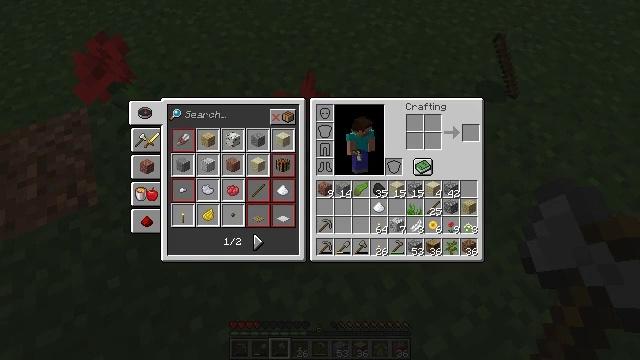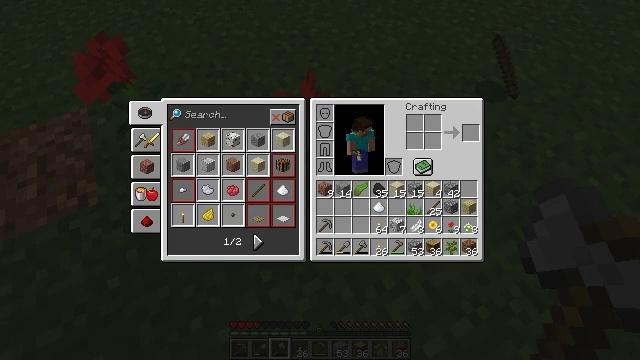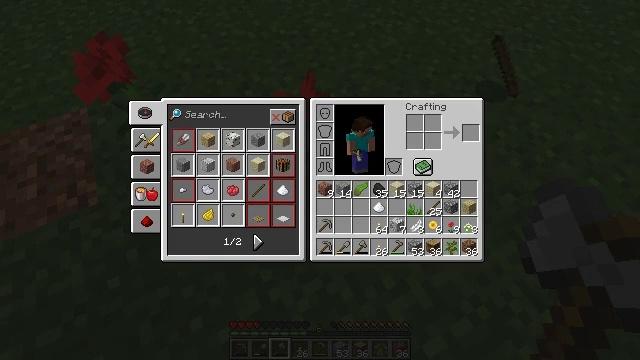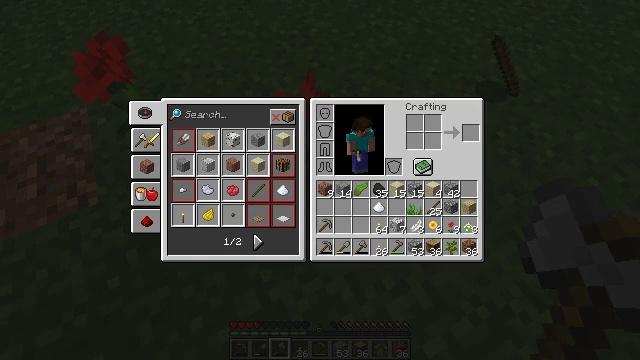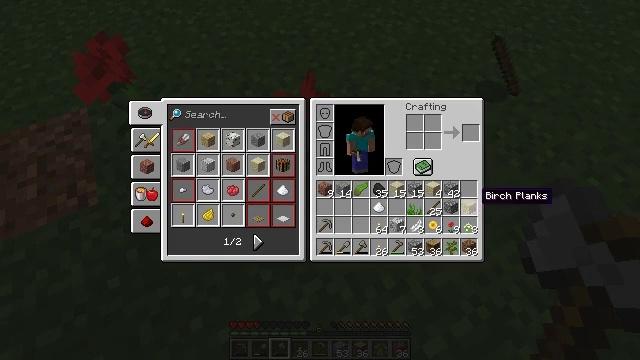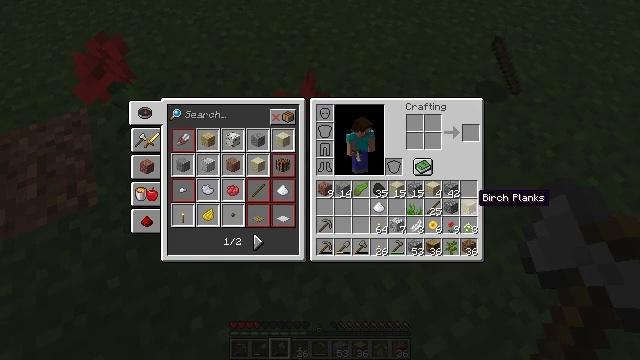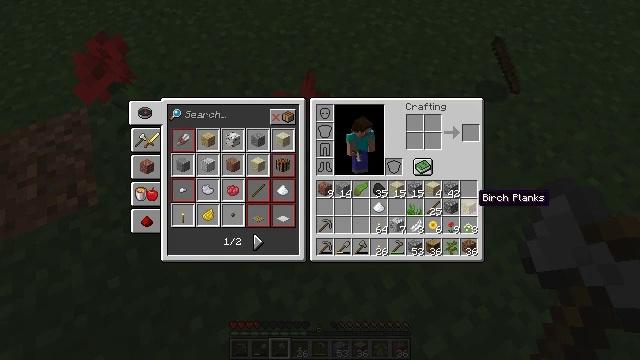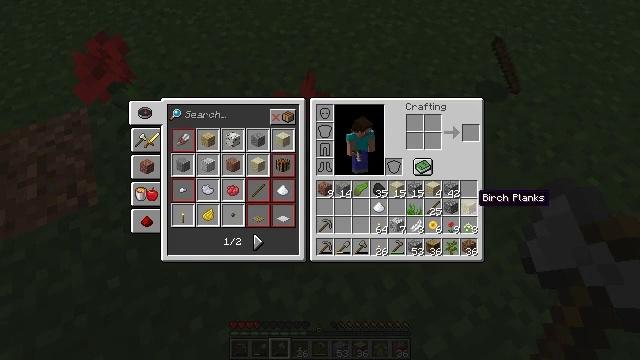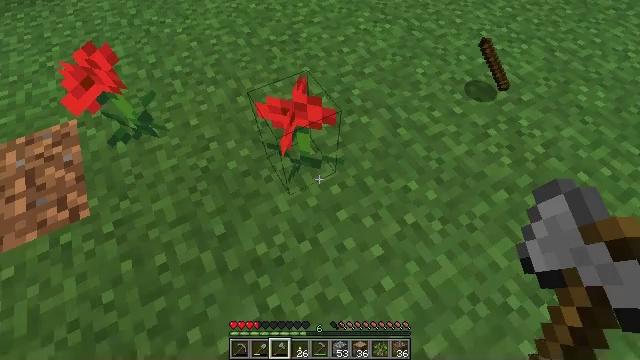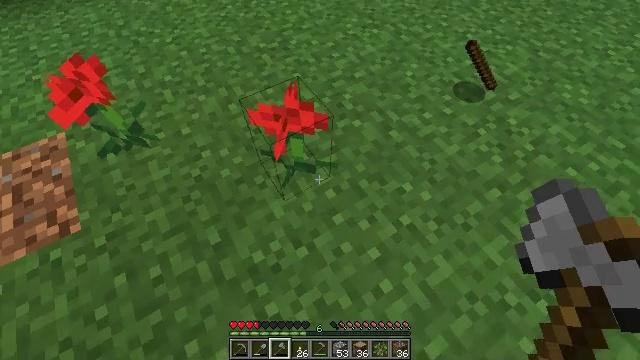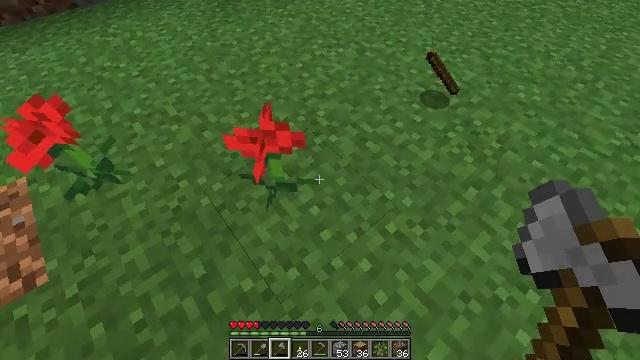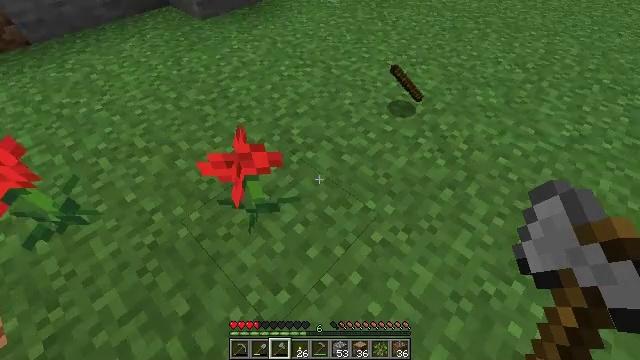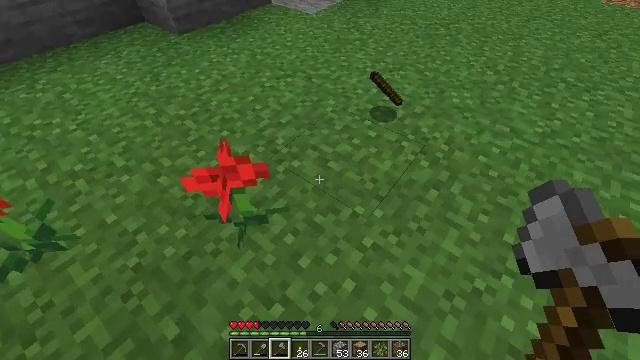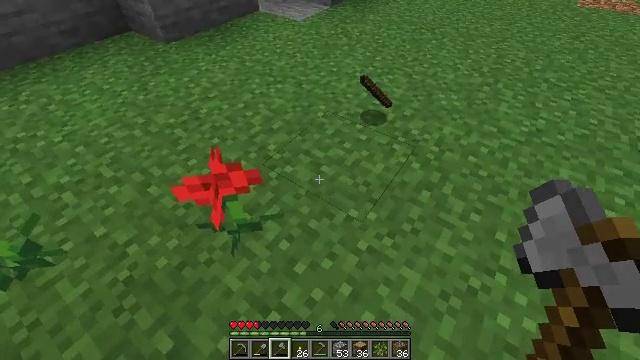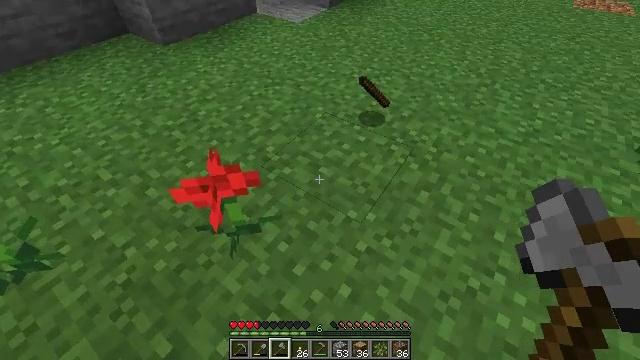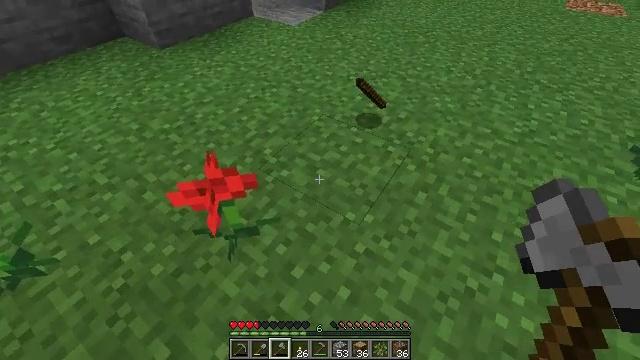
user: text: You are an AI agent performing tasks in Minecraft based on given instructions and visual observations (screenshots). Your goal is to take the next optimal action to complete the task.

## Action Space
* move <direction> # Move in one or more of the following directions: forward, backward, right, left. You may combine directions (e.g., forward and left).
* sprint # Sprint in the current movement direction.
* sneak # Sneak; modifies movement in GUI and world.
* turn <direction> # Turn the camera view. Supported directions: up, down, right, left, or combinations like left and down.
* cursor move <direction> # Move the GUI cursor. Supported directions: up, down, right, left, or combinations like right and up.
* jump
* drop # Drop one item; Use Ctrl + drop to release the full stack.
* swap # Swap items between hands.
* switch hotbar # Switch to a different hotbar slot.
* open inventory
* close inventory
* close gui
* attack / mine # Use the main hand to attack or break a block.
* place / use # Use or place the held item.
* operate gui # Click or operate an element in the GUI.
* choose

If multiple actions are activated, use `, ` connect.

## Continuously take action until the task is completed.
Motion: motion action
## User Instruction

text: Mine the sugar cane near rivers.
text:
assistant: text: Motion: cursor move left
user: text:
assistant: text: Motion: cursor move left
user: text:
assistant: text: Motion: cursor move left
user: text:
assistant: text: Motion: cursor move left
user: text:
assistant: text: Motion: no_op
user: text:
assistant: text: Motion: no_op
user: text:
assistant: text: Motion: no_op
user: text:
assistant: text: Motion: cursor move right
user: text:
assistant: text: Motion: turn right and up, close gui
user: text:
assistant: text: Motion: turn right and up
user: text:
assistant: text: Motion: turn right and up
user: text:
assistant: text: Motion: turn right and up
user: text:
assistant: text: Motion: turn right and up
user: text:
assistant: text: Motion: no_op
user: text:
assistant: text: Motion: no_op
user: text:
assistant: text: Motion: move forward, turn right
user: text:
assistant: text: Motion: move forward, turn right
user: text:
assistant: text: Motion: move forward, turn right
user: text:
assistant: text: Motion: move forward, turn right
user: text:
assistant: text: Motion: move forward, turn right
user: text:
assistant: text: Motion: move forward, turn right
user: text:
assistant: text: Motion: move forward, turn right
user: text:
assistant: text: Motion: turn right, open inventory
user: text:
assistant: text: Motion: cursor move right and down, open inventory
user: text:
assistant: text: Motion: open inventory
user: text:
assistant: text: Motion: no_op
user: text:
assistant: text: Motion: no_op
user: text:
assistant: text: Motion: no_op
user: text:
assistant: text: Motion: no_op
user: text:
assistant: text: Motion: no_op